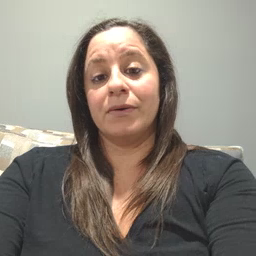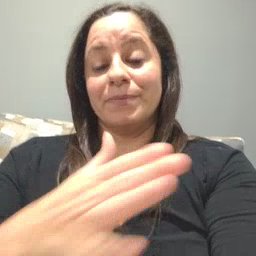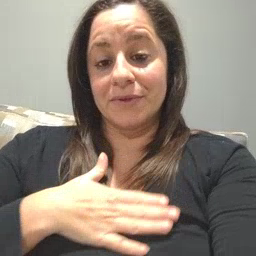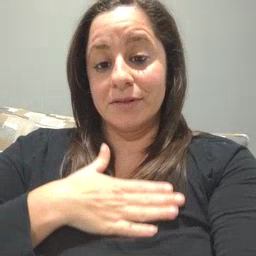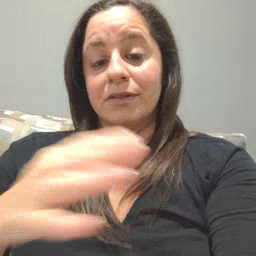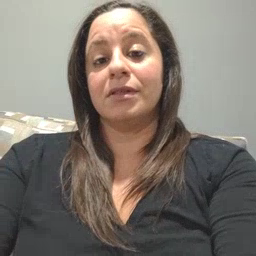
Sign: please